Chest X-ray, PA view. Patient: 57 years old, sex M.
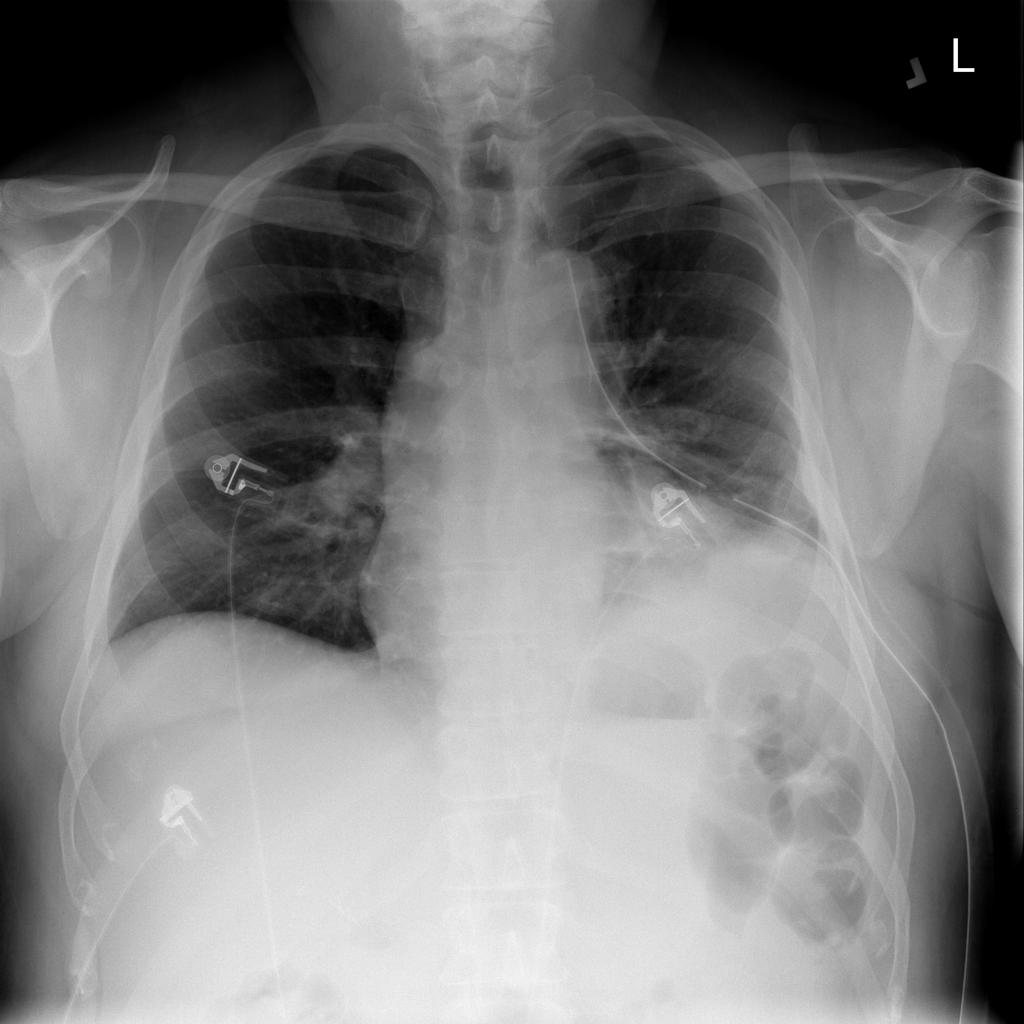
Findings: Atelectasis